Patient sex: M
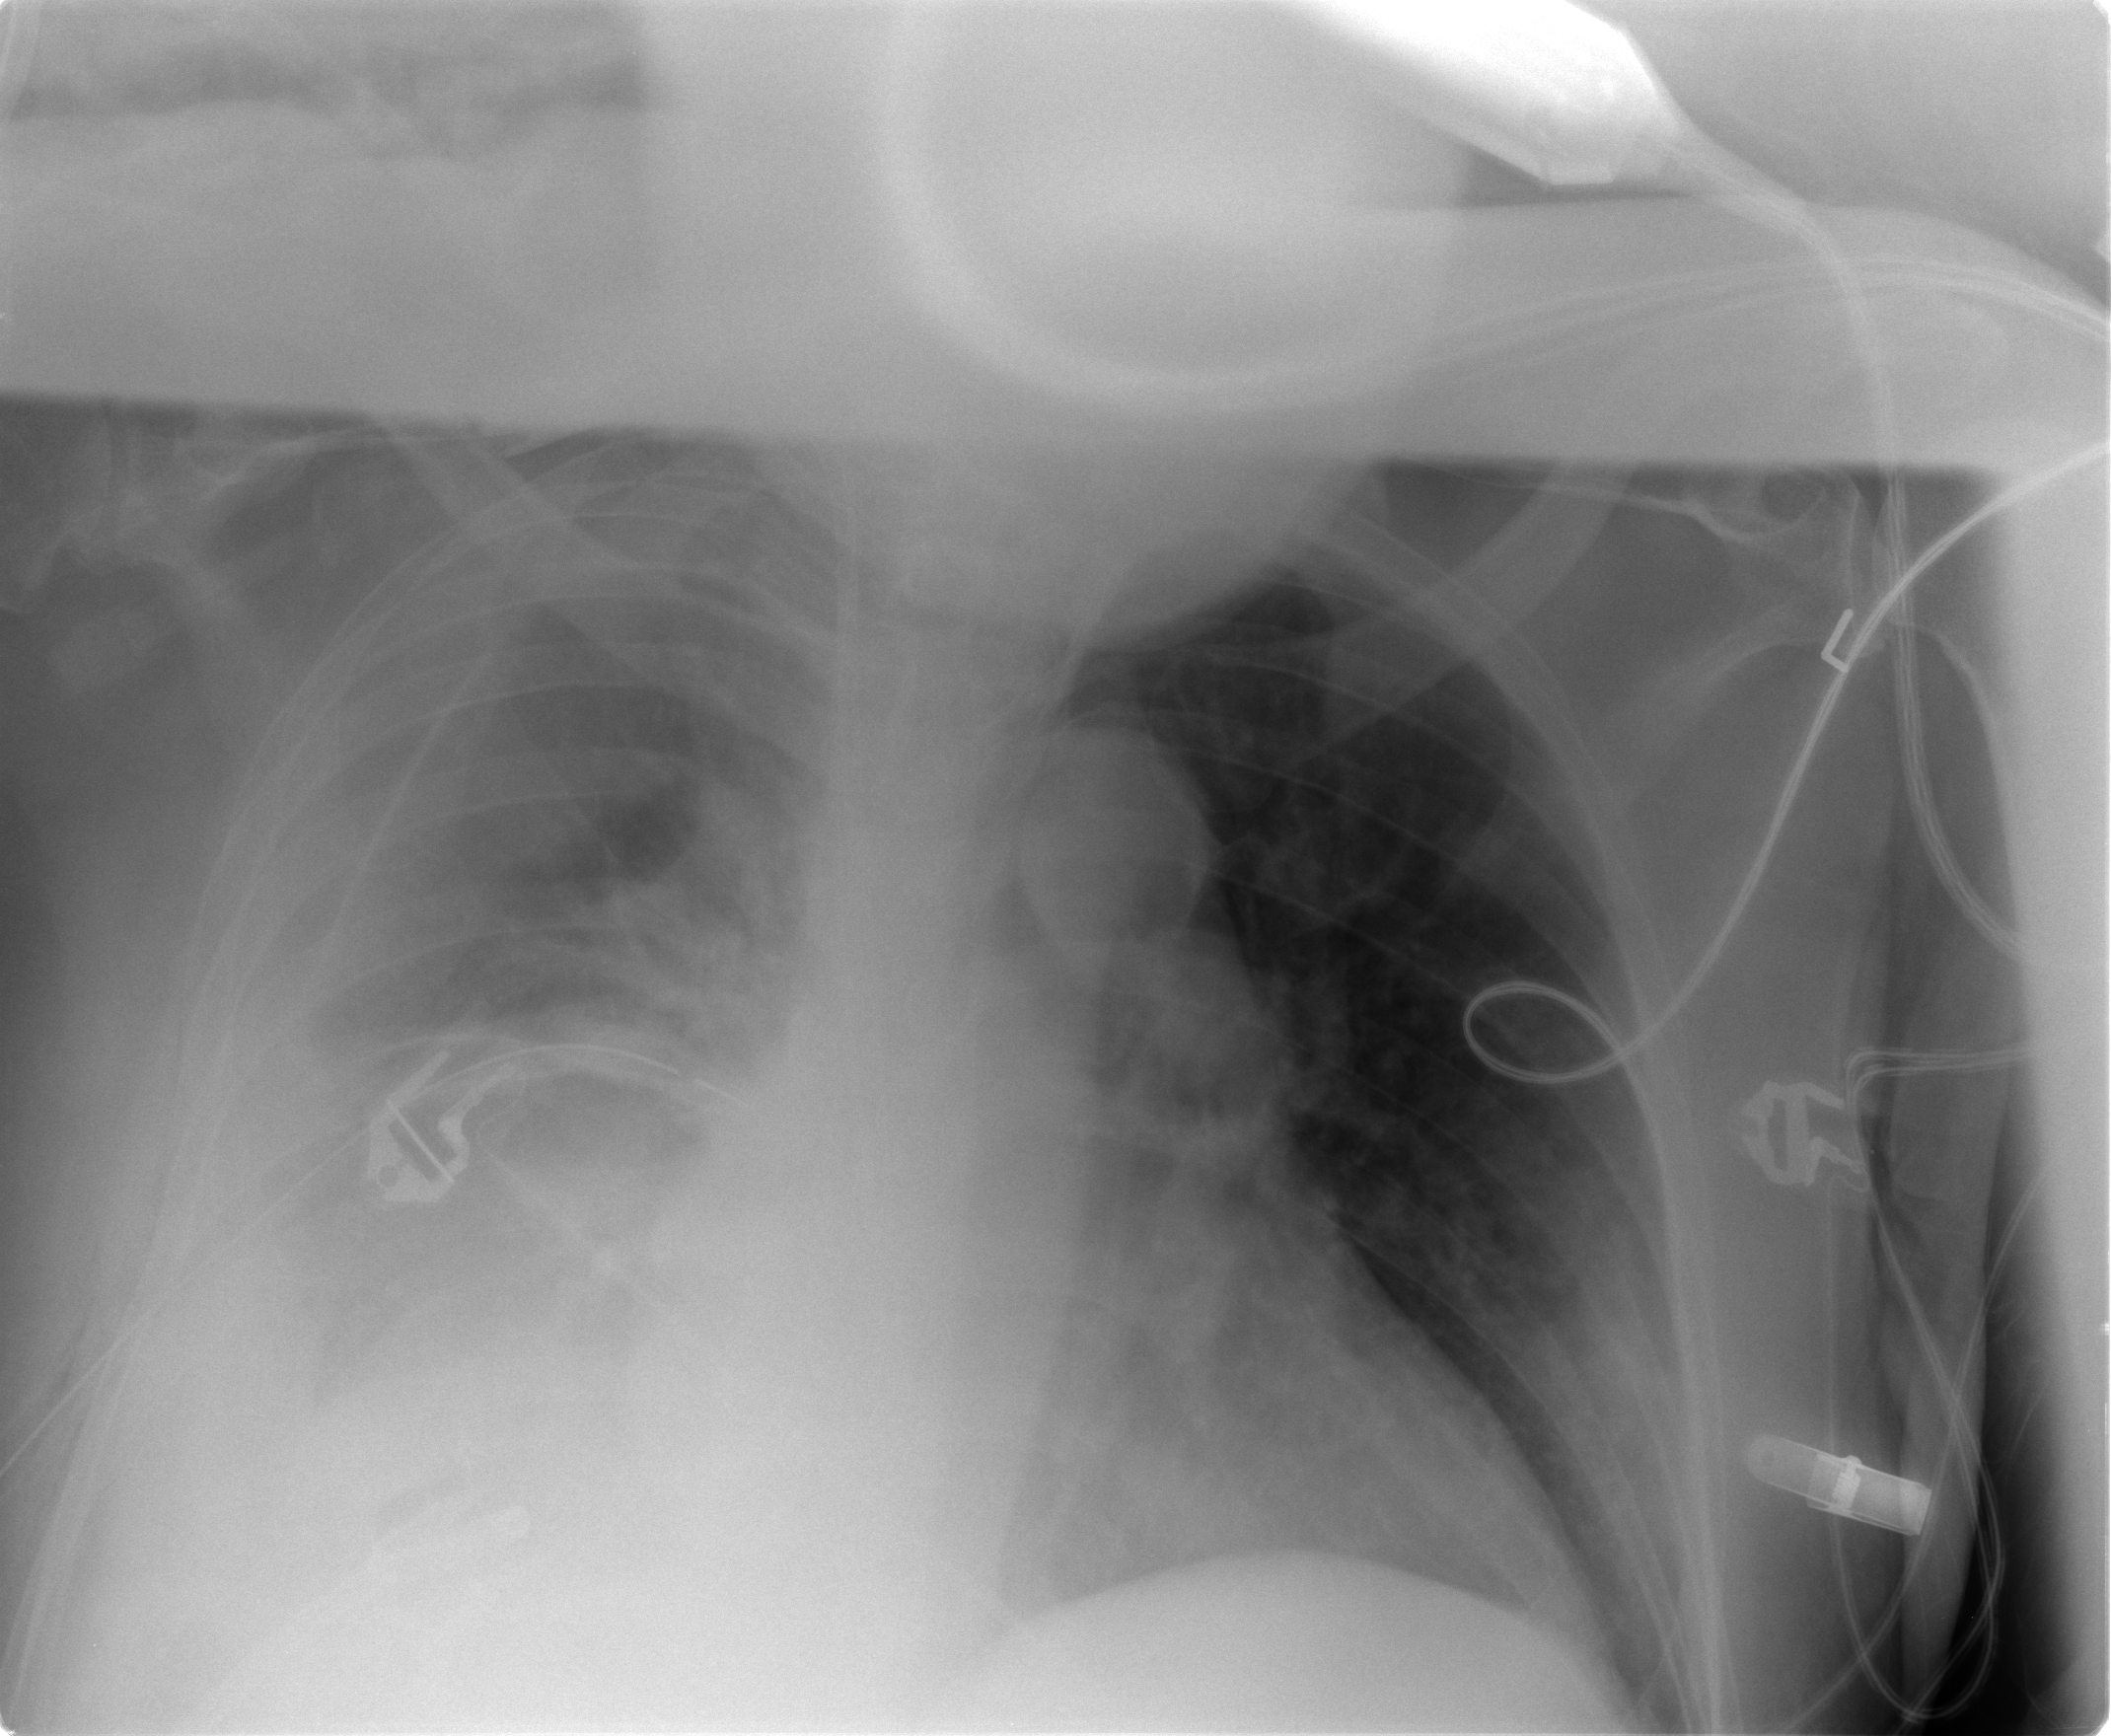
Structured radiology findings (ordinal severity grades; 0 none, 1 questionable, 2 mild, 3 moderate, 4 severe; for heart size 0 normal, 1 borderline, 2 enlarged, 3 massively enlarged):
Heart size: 1
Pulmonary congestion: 2
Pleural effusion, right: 4
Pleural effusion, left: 0
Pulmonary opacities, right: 1
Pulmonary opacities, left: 0
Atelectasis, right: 3
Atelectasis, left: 0